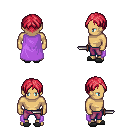
a pixel art fantasy rpg character, male body template, human, tanned skin, lavender cape, magenta pants, ruby red parted hairstyle, gray slippers, dagger, four views (front, back, left, right), 2x2 character sprite sheet, small pixel art, hard edges, no anti-aliasing